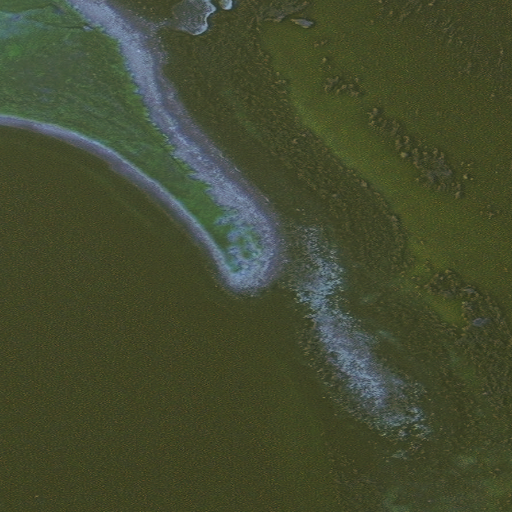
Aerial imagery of cape in Alaska named Eider Point containing only unknown